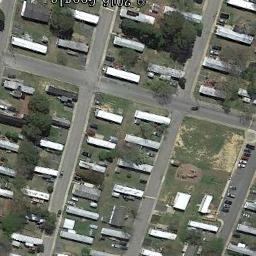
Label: mobile_home_park